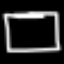
Label: square